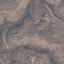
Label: HerbaceousVegetation